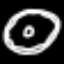
Label: donut